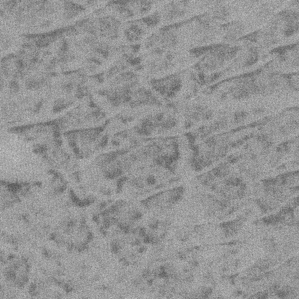
Label: frost